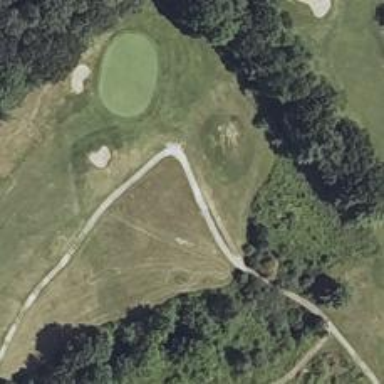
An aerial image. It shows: Service road designated as golf cart path.